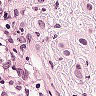
Metastatic tissue present: yes